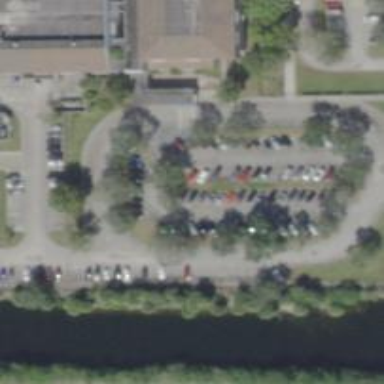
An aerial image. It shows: Parking space.